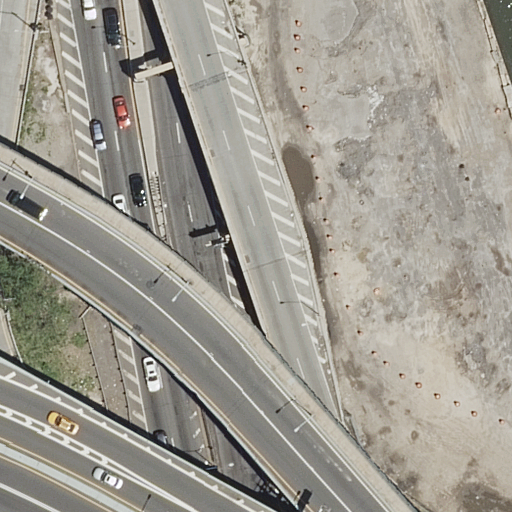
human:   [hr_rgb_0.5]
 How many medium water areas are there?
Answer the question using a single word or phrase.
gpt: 0

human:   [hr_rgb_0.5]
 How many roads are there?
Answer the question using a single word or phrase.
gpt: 10

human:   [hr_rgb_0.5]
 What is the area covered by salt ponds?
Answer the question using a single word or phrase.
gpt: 0m2

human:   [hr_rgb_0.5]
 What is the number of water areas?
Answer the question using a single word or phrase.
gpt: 1

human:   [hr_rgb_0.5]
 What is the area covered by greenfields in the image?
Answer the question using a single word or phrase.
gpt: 0m2

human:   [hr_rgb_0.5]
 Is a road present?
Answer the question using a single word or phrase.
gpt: yes

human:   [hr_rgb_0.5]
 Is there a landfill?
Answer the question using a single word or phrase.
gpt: no

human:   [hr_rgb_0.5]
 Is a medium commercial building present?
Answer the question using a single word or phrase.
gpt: no

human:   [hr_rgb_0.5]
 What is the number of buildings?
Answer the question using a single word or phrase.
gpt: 0

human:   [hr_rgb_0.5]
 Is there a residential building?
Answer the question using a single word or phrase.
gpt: no

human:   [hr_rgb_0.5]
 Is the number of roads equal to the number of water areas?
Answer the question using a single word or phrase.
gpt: no

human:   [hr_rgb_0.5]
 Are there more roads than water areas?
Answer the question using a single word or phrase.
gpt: yes

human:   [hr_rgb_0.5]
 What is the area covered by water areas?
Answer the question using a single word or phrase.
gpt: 41m2

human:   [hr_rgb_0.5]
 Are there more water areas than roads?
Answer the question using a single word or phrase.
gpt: no

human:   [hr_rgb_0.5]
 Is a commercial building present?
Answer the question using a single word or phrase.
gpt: no

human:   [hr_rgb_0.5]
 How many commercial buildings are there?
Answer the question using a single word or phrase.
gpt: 0

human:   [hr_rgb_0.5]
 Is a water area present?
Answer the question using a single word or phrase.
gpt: yes

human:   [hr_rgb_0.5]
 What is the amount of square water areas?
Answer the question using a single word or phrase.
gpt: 0

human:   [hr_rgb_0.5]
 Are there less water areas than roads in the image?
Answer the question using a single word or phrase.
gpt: yes

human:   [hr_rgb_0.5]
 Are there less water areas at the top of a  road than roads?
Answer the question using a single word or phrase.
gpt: yes

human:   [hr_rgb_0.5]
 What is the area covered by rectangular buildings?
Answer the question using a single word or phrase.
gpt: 0m2

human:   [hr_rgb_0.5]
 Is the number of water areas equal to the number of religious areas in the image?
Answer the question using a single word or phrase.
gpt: no

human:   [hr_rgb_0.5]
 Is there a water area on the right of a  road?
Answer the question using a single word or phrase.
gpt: yes

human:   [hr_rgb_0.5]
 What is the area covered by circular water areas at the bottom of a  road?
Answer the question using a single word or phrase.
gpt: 0m2

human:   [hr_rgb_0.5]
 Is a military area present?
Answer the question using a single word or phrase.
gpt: no

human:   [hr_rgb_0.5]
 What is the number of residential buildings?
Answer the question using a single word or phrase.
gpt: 0

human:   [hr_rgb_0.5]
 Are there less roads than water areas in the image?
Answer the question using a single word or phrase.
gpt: no

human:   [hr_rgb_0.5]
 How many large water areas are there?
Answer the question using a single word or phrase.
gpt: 0

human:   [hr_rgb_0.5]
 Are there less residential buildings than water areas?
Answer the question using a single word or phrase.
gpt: yes

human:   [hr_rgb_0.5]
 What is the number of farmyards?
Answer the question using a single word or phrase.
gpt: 0

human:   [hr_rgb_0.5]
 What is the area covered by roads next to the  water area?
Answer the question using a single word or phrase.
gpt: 0m2

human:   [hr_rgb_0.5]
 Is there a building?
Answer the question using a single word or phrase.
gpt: no

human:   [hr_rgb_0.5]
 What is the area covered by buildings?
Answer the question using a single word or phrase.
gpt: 0m2

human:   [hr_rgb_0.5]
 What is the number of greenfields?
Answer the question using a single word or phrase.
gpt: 0

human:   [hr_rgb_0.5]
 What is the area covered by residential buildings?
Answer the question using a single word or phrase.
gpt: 0m2

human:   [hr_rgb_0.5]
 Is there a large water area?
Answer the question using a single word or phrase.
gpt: no

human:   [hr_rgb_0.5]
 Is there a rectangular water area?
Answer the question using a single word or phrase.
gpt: yes

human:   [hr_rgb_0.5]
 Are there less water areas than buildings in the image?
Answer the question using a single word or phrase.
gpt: no

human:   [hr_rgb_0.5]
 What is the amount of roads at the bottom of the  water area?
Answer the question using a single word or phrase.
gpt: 6

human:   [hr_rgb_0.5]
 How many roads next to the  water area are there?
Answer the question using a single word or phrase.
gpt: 10

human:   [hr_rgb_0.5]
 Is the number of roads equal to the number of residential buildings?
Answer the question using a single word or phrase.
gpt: no

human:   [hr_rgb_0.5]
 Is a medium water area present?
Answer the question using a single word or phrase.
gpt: no

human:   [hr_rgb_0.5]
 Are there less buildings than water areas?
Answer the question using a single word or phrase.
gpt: yes

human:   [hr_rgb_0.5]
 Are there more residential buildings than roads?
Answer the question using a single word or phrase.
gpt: no

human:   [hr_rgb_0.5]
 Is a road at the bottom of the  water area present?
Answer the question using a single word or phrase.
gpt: yes

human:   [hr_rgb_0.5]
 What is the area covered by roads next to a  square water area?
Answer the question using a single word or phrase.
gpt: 0m2

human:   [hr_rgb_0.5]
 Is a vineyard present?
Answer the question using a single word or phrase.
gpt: no

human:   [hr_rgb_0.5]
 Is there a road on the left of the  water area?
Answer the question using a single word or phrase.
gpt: yes

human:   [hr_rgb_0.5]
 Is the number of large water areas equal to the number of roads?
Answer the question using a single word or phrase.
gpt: no

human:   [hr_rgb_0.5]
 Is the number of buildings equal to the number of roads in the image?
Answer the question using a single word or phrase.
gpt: no

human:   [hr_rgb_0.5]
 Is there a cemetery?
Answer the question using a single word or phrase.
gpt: no

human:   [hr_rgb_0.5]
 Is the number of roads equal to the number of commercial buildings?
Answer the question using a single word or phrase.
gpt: no

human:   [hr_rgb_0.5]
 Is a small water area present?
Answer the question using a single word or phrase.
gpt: yes

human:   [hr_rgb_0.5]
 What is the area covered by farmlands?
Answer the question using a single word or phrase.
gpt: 0m2

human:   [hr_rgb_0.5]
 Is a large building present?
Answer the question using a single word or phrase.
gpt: no

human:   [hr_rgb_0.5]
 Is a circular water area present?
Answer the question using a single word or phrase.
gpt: no

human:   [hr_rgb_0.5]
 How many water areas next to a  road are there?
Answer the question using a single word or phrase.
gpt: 1

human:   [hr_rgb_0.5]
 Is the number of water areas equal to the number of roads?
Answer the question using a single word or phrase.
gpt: no

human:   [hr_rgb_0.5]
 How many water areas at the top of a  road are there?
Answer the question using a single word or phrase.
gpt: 1

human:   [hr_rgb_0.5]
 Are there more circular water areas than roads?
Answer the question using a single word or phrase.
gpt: no

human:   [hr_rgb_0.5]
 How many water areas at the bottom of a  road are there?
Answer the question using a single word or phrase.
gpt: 0

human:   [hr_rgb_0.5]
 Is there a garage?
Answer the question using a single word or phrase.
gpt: no

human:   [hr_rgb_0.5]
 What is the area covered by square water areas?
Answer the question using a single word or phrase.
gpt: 0m2

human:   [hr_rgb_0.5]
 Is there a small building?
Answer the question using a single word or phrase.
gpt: no